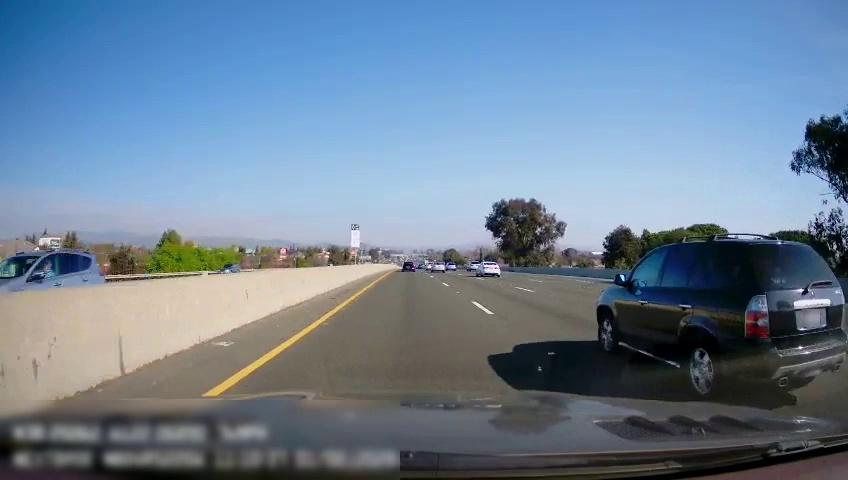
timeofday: Day
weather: Sunny
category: Drivable Space
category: Vehicles | Car
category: Vehicles | Car
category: Vehicles | SUV
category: Vehicles | Car
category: Vehicles | Car
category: Vehicles | SUV
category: Vehicles | SUV
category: Vehicles | Car
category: Lanes | Alternate Lane
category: Lanes | Current Lane
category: Lanes | Current Lane
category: Lanes | Alternate Lane
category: Lanes | Alternate Lane
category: Lanes | Alternate Lane